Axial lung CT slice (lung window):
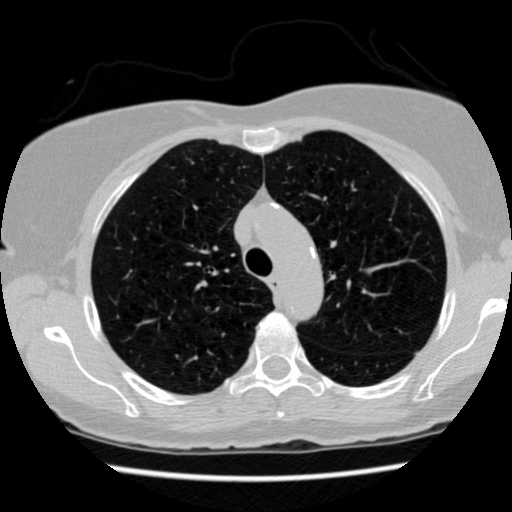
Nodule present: no